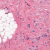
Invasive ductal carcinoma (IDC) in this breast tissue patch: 0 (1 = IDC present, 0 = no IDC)